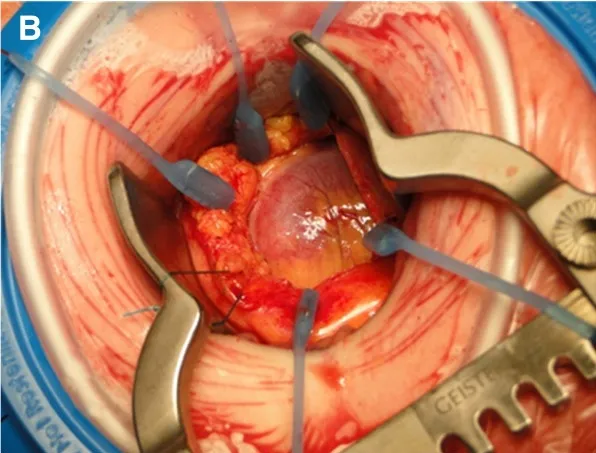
B) Intraoperative view of the cardiac apex: macroscopically, there is no evidence of a diverticulum, whereas the palpation reveals a soft portion.
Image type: medical_photograph (other_medical_photograph)